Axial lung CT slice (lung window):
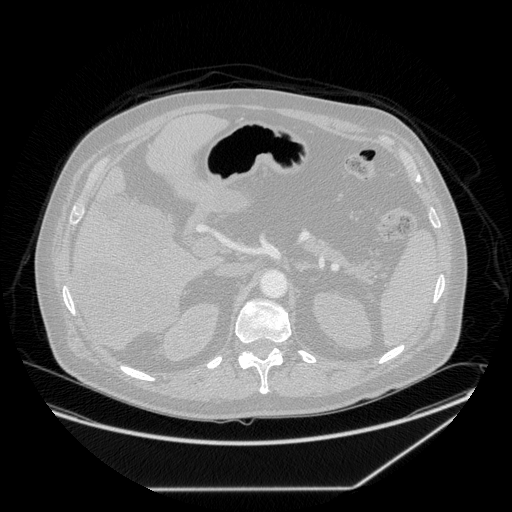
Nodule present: no